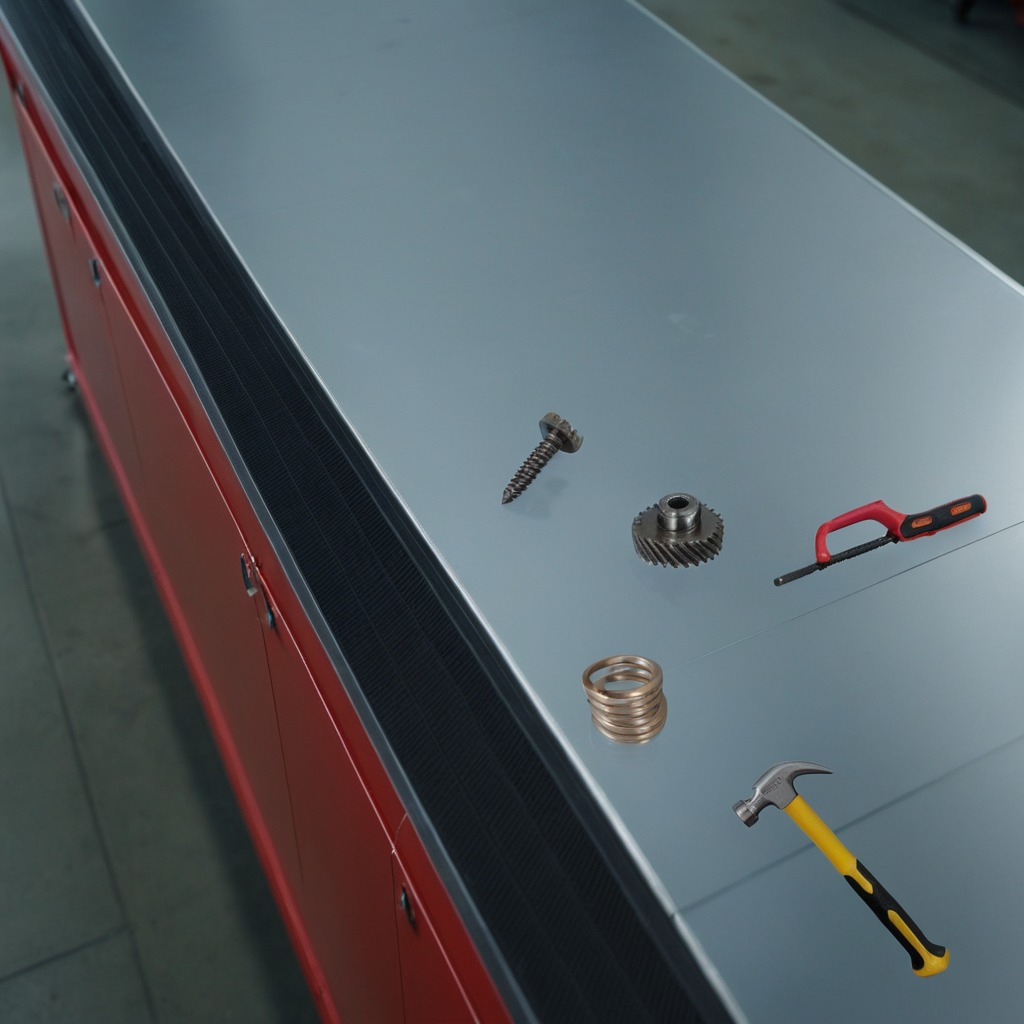
A hammer is lying on the toolbox surface.